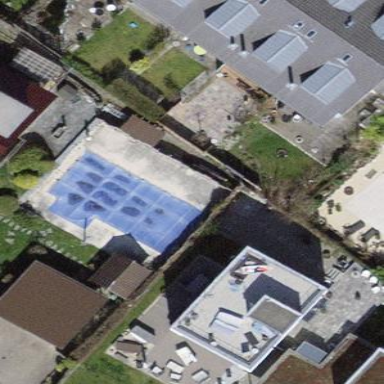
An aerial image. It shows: Swimming pool located in leisure land.